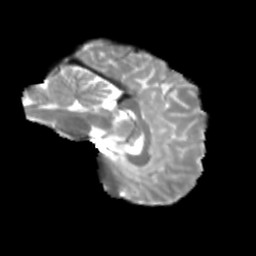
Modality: T2w
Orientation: sagittal
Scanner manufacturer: siemens
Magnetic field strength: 3 T
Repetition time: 4 s
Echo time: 0.0594 s